Field crop: maize
Growth stage: 1
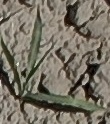
Species: sorghum